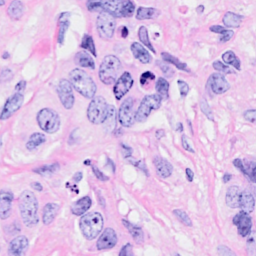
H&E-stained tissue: Breast